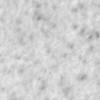
Label: no_change